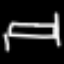
Label: bed